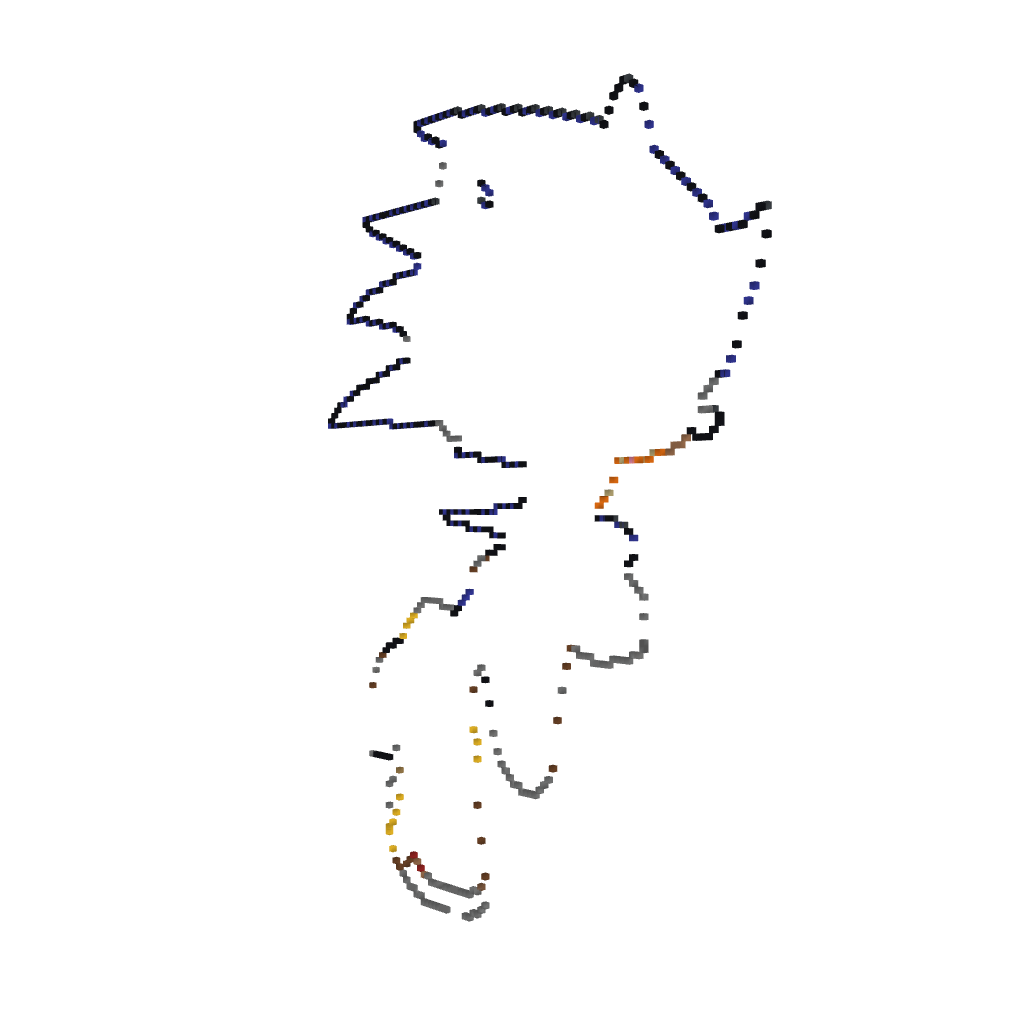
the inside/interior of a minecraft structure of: Sonic SAB2